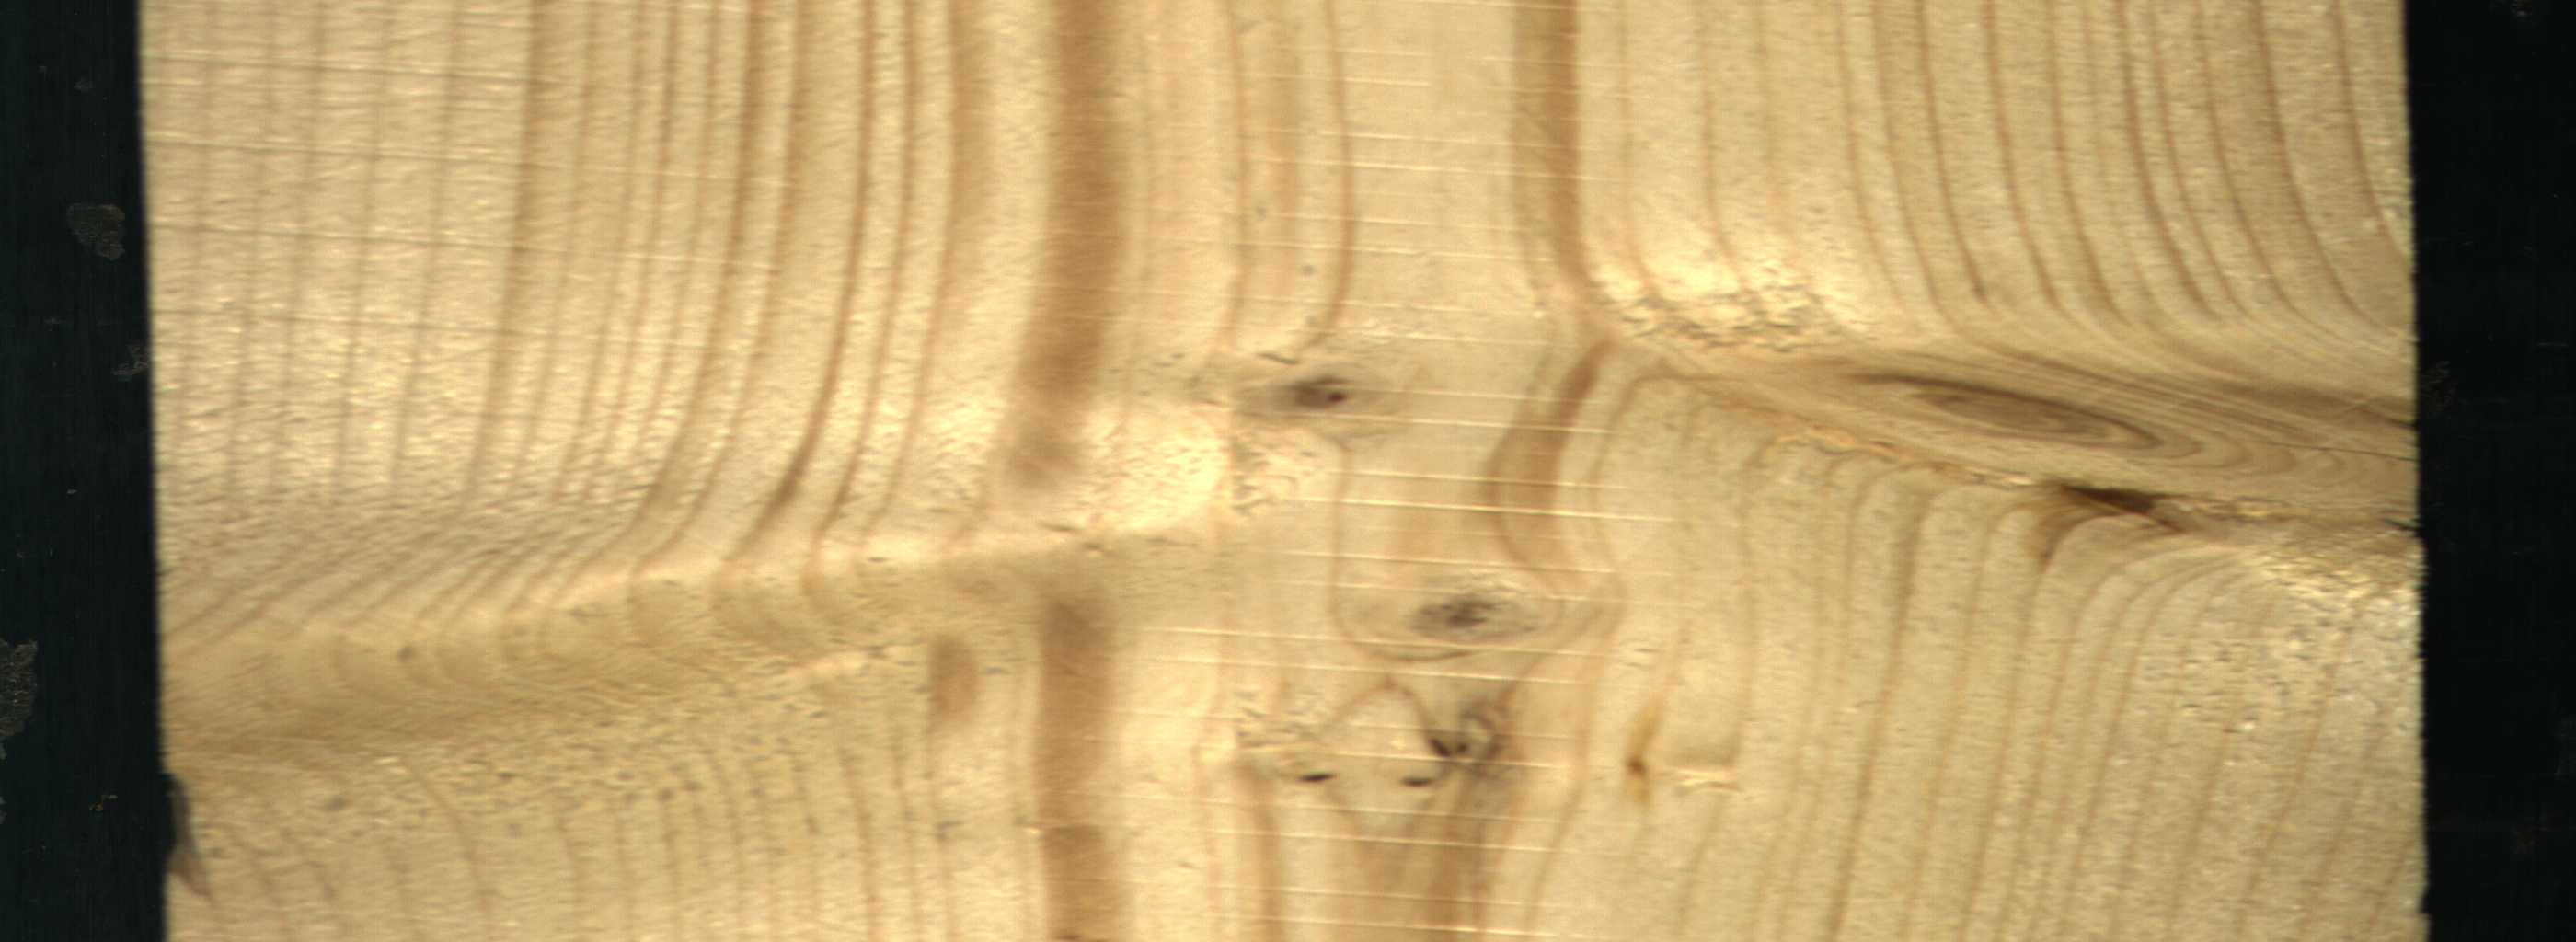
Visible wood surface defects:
Quartzity
Quartzity
Live_Knot
Live_Knot
Live_Knot